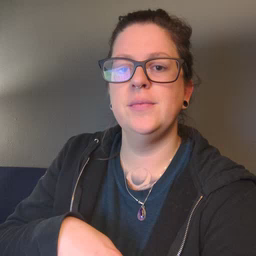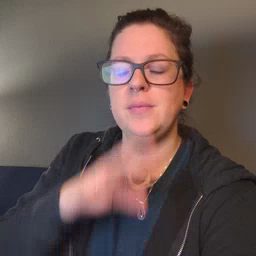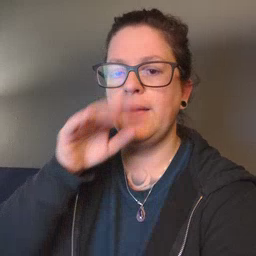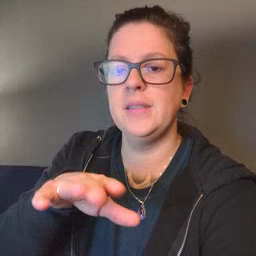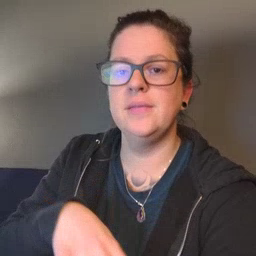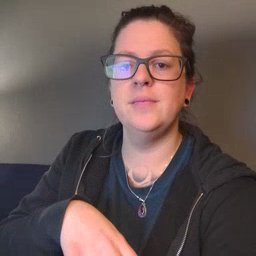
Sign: elephant